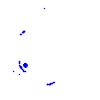
Particle: electron